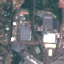
Land use / land cover class: Industrial